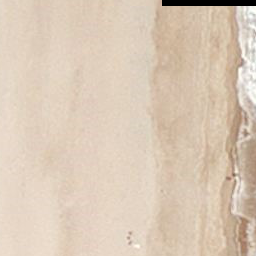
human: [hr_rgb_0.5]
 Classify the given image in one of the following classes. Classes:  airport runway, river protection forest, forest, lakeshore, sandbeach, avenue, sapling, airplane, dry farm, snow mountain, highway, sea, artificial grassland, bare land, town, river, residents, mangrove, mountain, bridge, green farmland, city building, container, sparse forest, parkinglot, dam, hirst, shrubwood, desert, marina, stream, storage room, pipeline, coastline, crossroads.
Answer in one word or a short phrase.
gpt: sandbeach